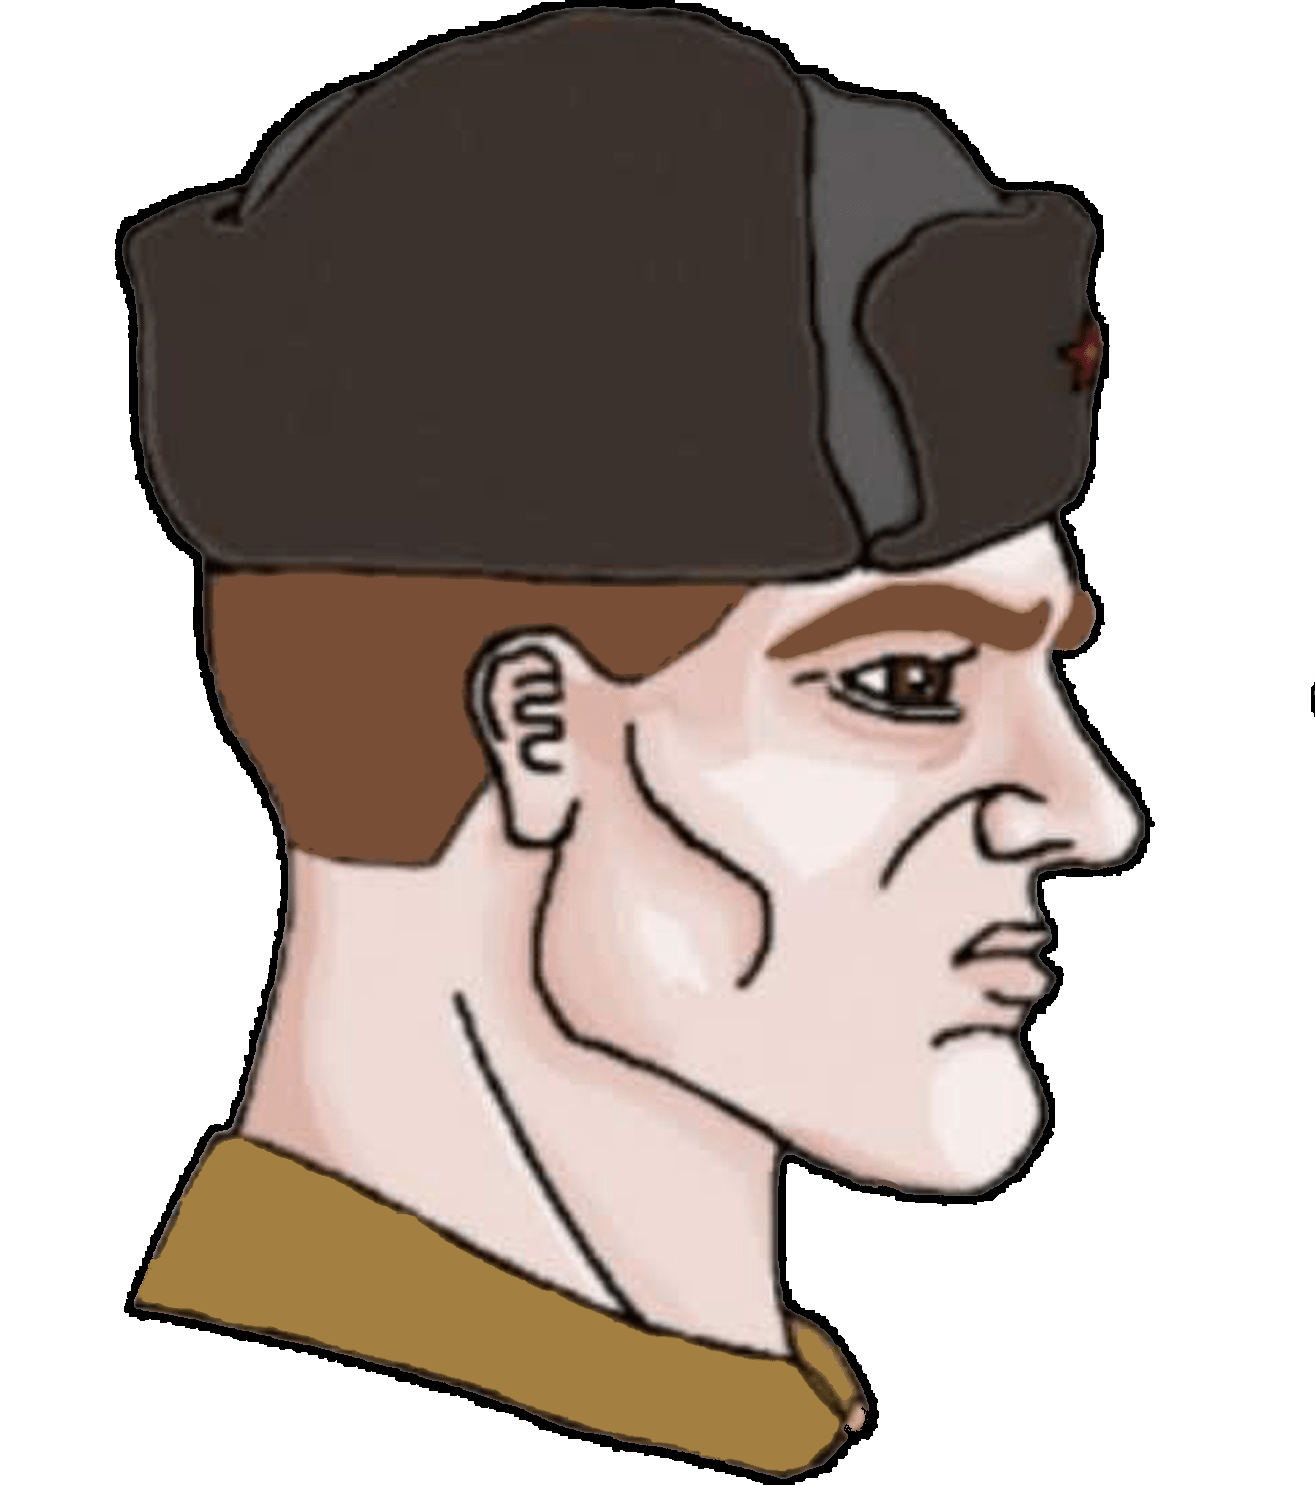
Label: 4_Yes_Chad